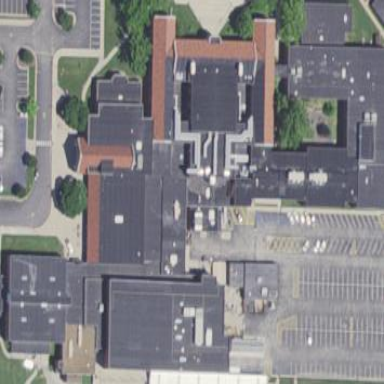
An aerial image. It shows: School building.